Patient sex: M
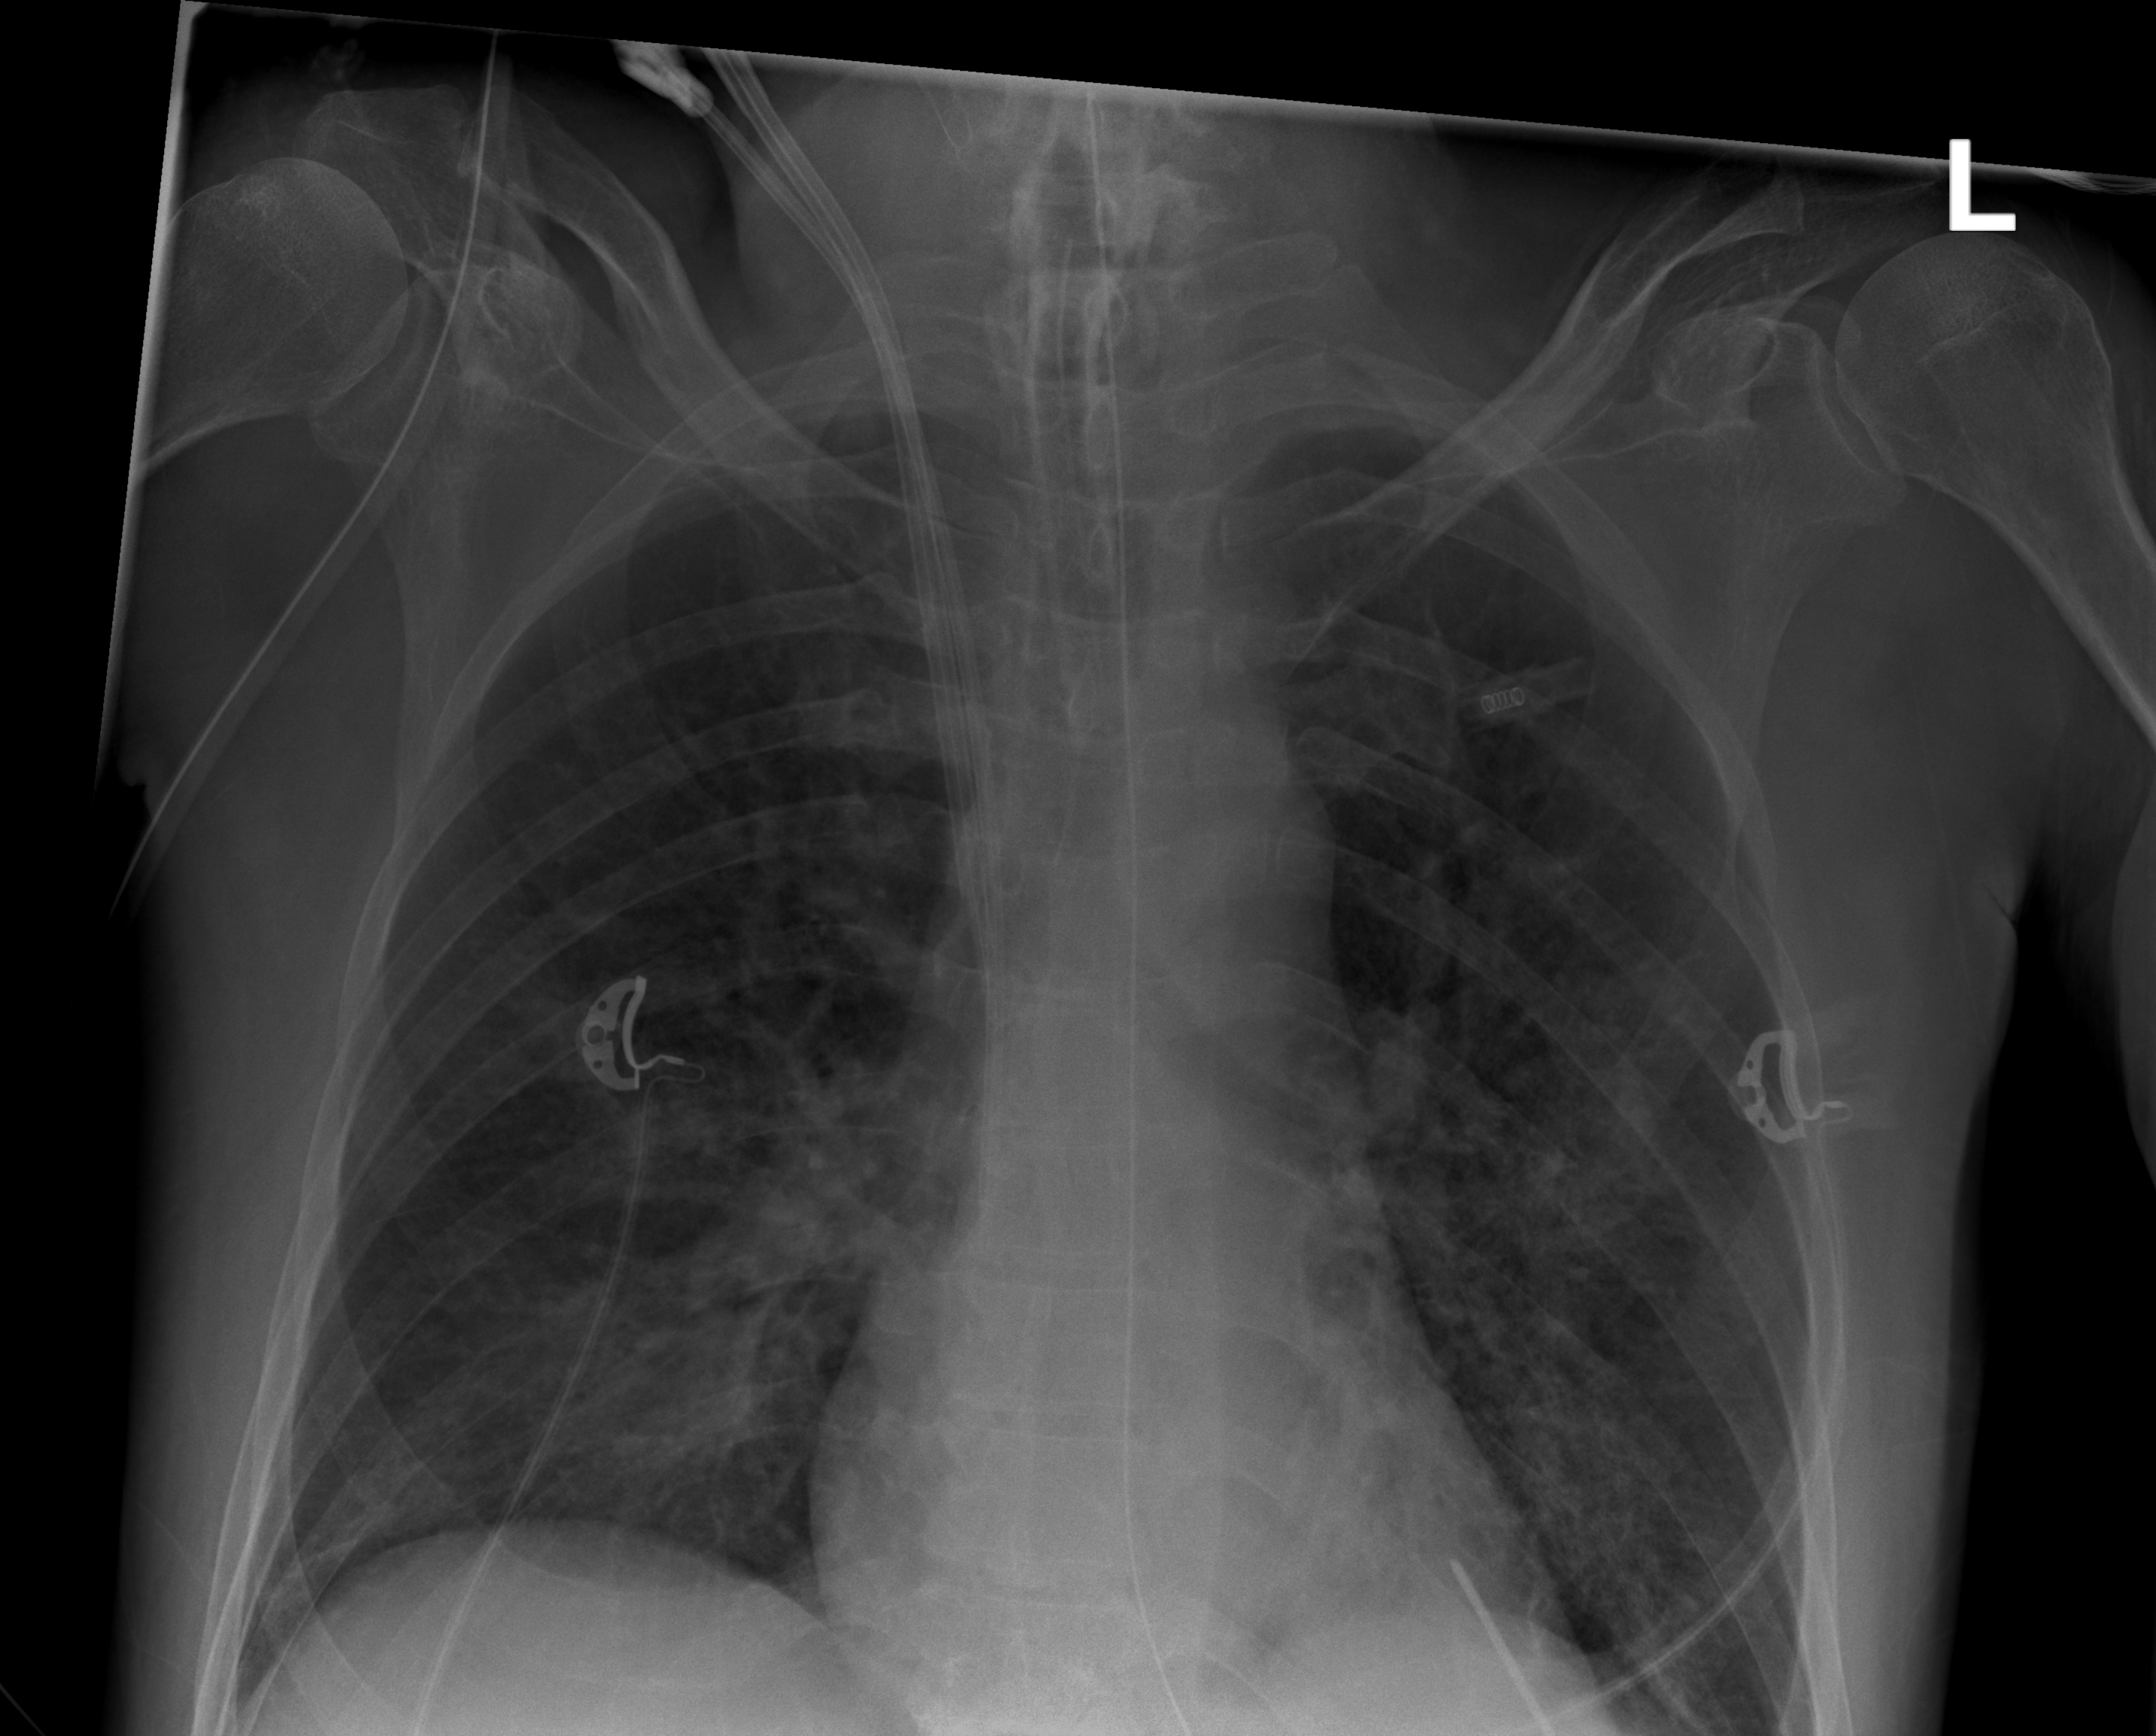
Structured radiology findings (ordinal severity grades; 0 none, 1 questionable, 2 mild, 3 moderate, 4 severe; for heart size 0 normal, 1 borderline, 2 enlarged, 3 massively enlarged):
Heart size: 0
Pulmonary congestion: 0
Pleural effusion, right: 0
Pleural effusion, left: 0
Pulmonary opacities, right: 2
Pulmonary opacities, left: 0
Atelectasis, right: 0
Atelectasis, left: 0